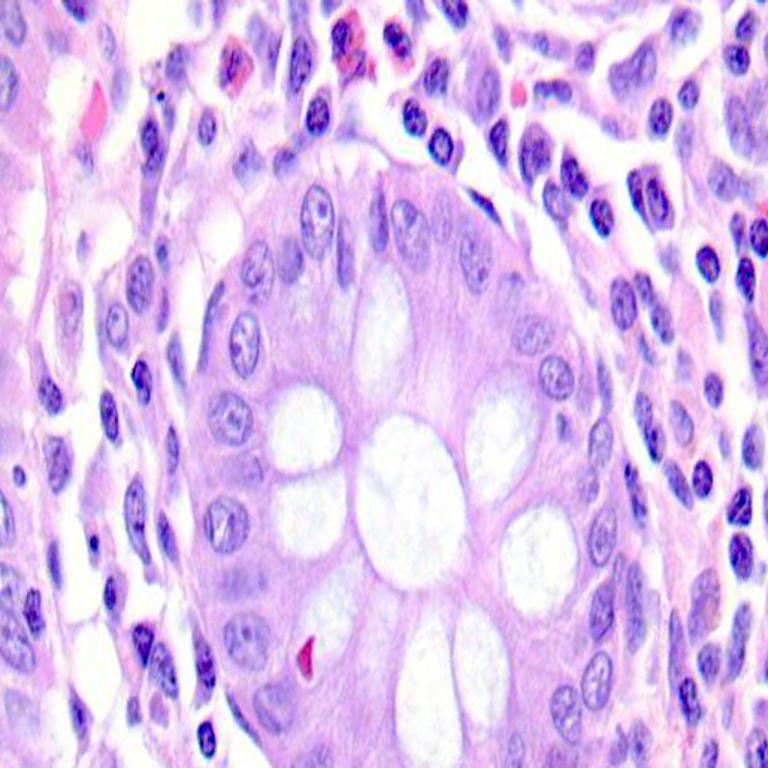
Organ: colon
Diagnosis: benign